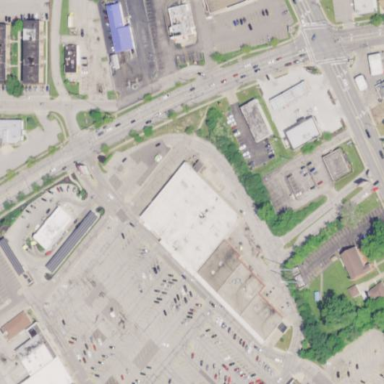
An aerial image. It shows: Retail area.